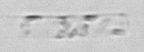
Label: Cerataulina_pelagica